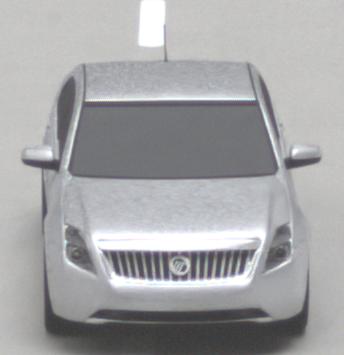
Make: Mercury
Model: Milan
Detailed model: -
Model produced from: 2009
Model produced until: 2010
Doors: 4
Color: white
Road condition: dry road
Daytime: midday
Contrast: medium contrast